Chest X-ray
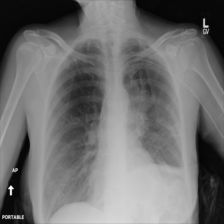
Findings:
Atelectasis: negative
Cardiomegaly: negative
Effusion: negative
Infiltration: positive
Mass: positive
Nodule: negative
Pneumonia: negative
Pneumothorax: negative
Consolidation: negative
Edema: negative
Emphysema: negative
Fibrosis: negative
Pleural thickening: positive
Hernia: negative